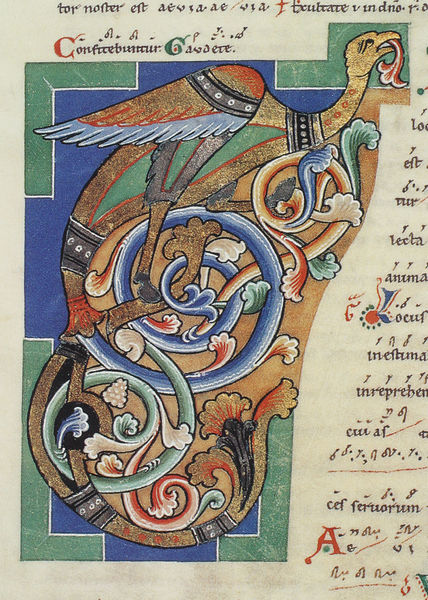
Titel: Stammheim Missale, Hildesheim
Schlagwörter: adler, blau, blätter, flügel, vogel, grün, blumen, braun, bunt, weiss, blüten, rot, muster, ornament, federn, bild, gold, pflanze, ranken, schrift, schnabel, floral, ornamente, buch, vergoldet, beeren, druck, illustration, text, ranke, buchdruck, fressen, zunge, mittelalter, geier, spiralen, ornamnet, gedruckt, beschriftet, buchmalerei, blattornament, verwoben, buch seite, voghel, pt